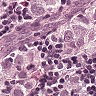
Metastatic tissue present: yes